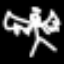
Label: angel